Question: i have picturebox1 much larger than image i'd like to load. What i want to do is aligned this image to right side, and bottom of picturebox like on screenshot:

Edit: Working
'''
private void FromCameraPictureBox_Paint(object sender, PaintEventArgs e)
{
if (loadimage == true)
{
var image = new Bitmap(@"image.jpg");
if (image != null)
{
var g = e.Graphics;
// -- Optional -- //
g.InterpolationMode = System.Drawing.Drawing2D.InterpolationMode.HighQualityBicubic;
// -- Optional -- //
g.DrawImage(image,
FromCameraPictureBox.Width - image.Width, // to right
FromCameraPictureBox.Height - image.Height, // to bottom
image.Width,
image.Height);
}
}
loadimage = false;
}
'''
and now i want to fire paintevent from button:
'''
void TestButtonClick(object sender, EventArgs e)
{
loadimage = true;
}
'''
How to do this?
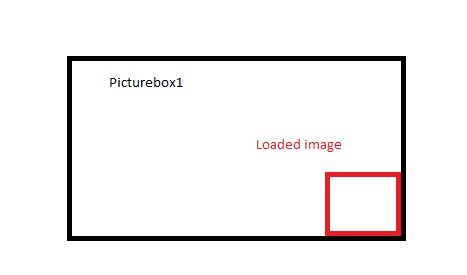
Answer: I'm confused why this code works nasty:
'''
private void pictureBox1_Paint(object sender, PaintEventArgs e)
{
var g = e.Graphics;
g.DrawImage(pictureBox1.Image, pictureBox1.Width - pictureBox1.Image.Width, pictureBox1.Height - pictureBox1.Image.Height);
}
'''
Ok now it works:
'''
private void pictureBox1_Paint(object sender, PaintEventArgs e)
{
var image = Properties.Resources.SomeImage; //Import via Resource Manager
//Don't use pictureBox1.Image property because it will
//draw the image 2 times.
//Make sure the pictureBox1.Image property is null in Deisgn Mode
if (image != null)
{
var g = e.Graphics;
// -- Optional -- //
g.InterpolationMode = System.Drawing.Drawing2D.InterpolationMode.HighQualityBicubic;
// -- Optional -- //
g.DrawImage(image,
pictureBox1.Width - image.Width, // to right
pictureBox1.Height - image.Height, // to bottom
image.Width,
image.Height);
}
}
'''
> Working :) But is there any possibility to use this code without
PaintEventsArgs ? I was trying to add to my button flag and in paint
(if (flag==true) then execute Your code, but it doesn't do anything -
no drawing on picturebox1
That's because Paint event fires once. We need to make it redraw. The default redraw method for controls is 'Refresh();'
Here you go:
'''
bool flag = false;
Bitmap image = null;
private void pictureBox1_Paint(object sender, PaintEventArgs e)
{
if (flag && image != null)
{
var g = e.Graphics;
// -- Optional -- //
g.InterpolationMode = System.Drawing.Drawing2D.InterpolationMode.HighQualityBicubic;
// -- Optional -- //
g.DrawImage(image,
pictureBox1.Width - image.Width,
pictureBox1.Height - image.Height,
image.Width,
image.Height);
}
}
private void button2_Click(object sender, EventArgs e)
{
image = new Bitmap("someimage.png");
flag = true;
pictureBox1.Refresh(); //Causes it repaint.
}
//If you resize the form (and anchor/dock the picturebox)
//or just resize the picturebox then you will need this:
private void pictureBox1_Resize(object sender, EventArgs e)
{
pictureBox1.Refresh();
}
'''